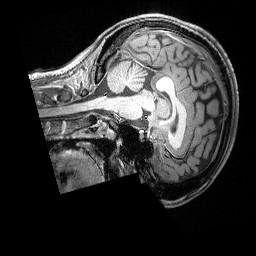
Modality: T1w
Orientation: sagittal
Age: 21
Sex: female
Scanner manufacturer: siemens
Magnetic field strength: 3 T
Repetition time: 2.3 s
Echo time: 0.00324 s